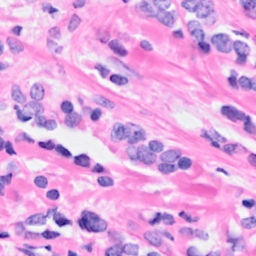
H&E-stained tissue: Breast